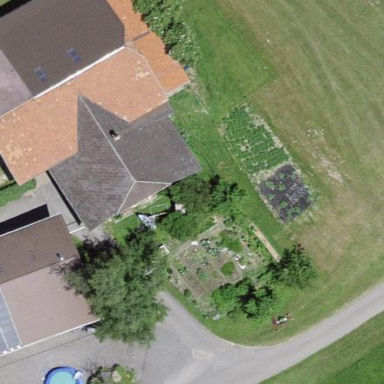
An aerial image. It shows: Farm building.